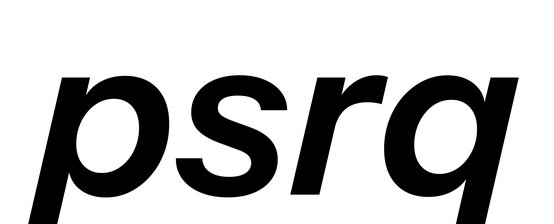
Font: InstrumentSans-Italic_SemiBold_Italic